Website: macys
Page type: customer-info-address
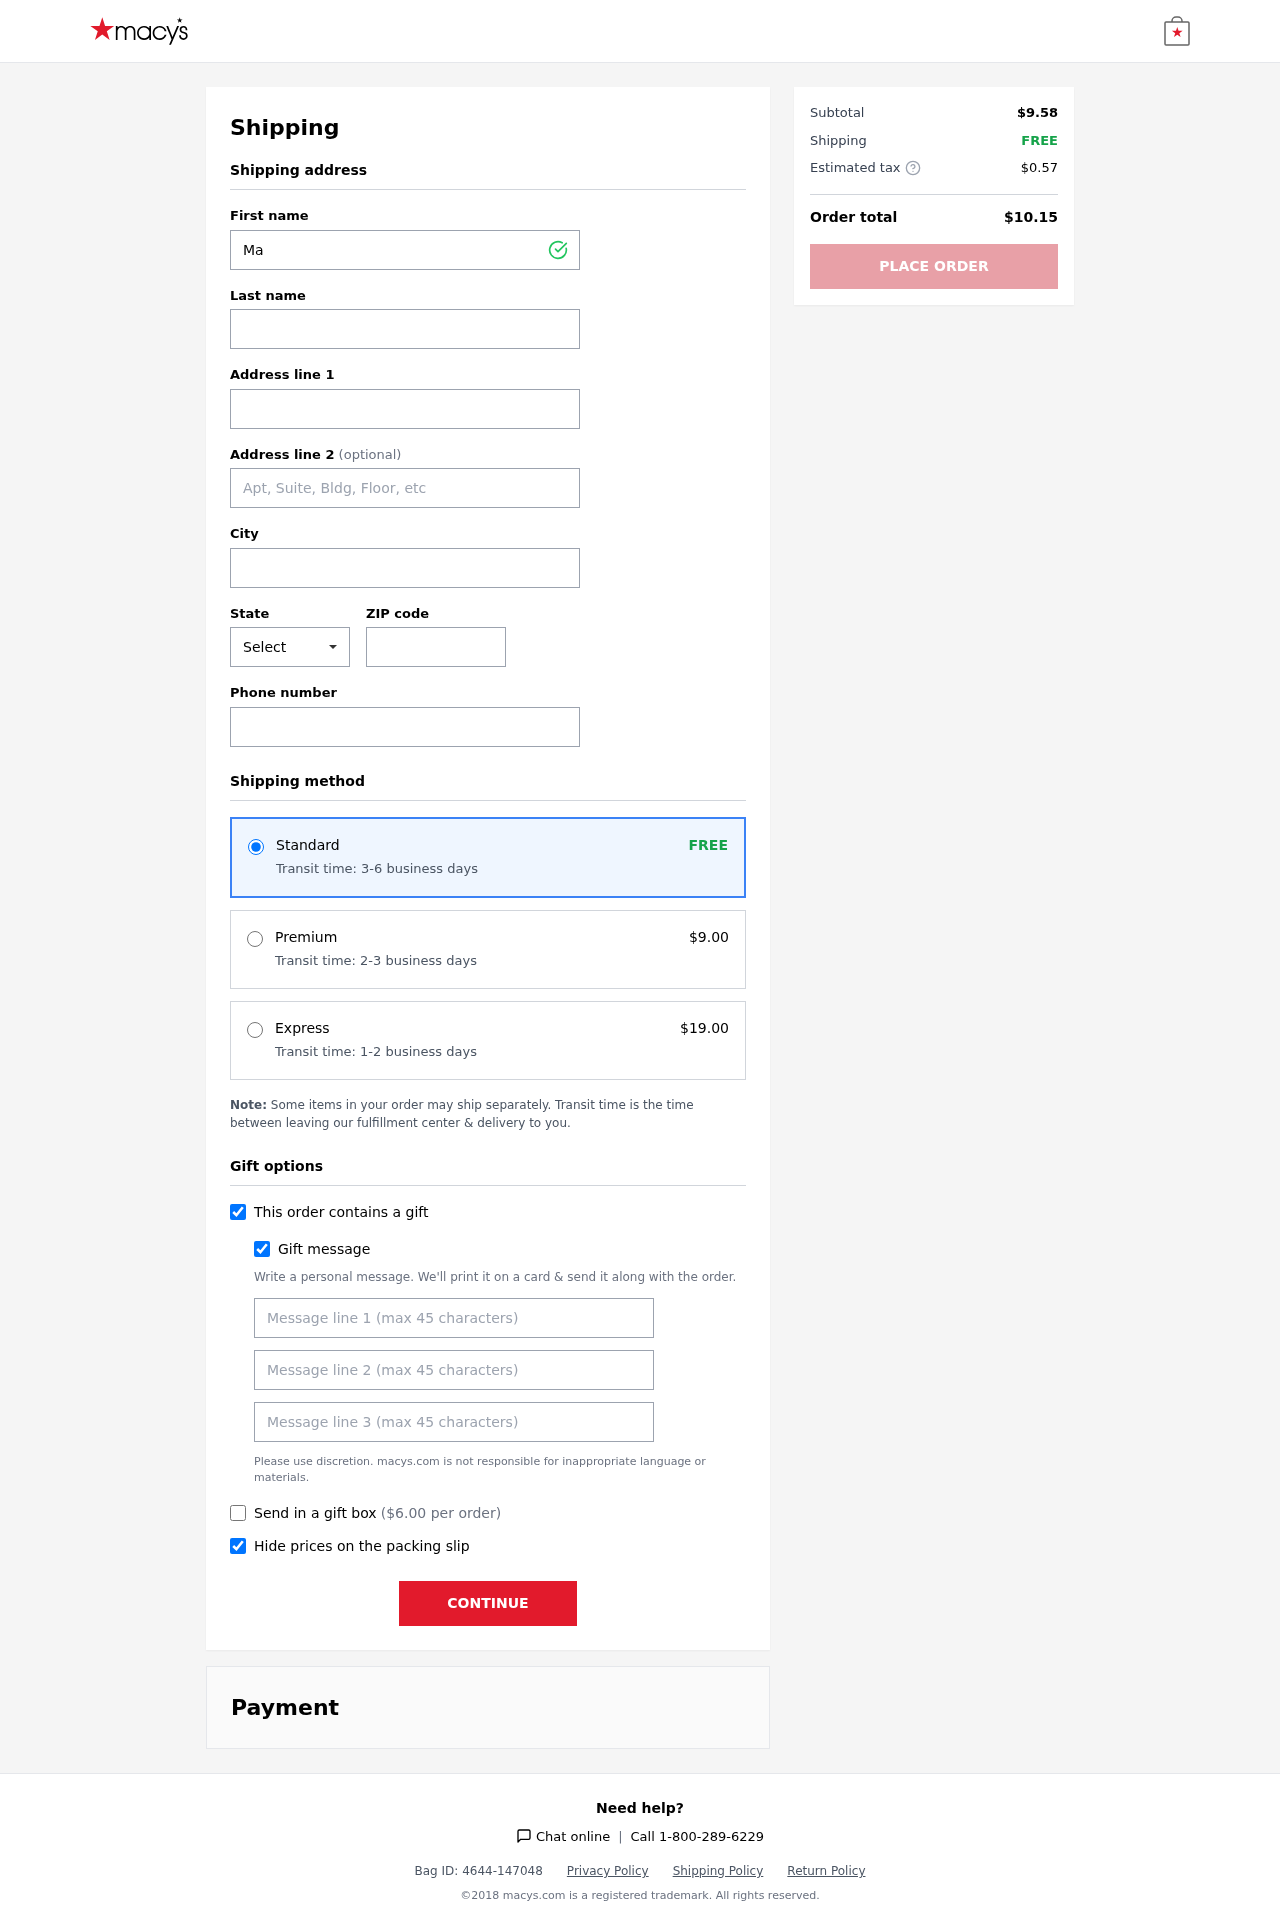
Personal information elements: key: PII_CITY
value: Lake Ashleyview
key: PII_FIRSTNAME
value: Mark
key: PII_GIFT_MESSAGE
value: Hey Zachary, I saw this roasted poblano dressing and immediately thought of how much you enjoy whipping up delicious meals. I hope it adds a little extra flair to your next culinary adventure! Enjoy!  Mark
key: PII_LASTNAME
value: Pearson
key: PII_PHONE
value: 3637996863
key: PII_POSTCODE
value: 03764
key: PII_STATE_ABBR
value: CO
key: PII_STREET
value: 625 Drew Forest Suite 287
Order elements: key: ORDER_SHIPPING_STANDARD
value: FREE
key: ORDER_SHIPPING_STANDARD_TIME
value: Transit time: 3-6 business days
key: ORDER_SHIPPING_PREMIUM
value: $9.00
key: ORDER_SHIPPING_PREMIUM_TIME
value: Transit time: 2-3 business days
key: ORDER_SHIPPING_EXPRESS
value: $19.00
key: ORDER_SHIPPING_EXPRESS_TIME
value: Transit time: 1-2 business days
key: ORDER_GIFT_BOX_FEE
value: $6.00
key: ORDER_SUBTOTAL
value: $9.58
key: ORDER_SHIPPING_COST
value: FREE
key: ORDER_TAX
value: $0.57
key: ORDER_TOTAL
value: $10.15